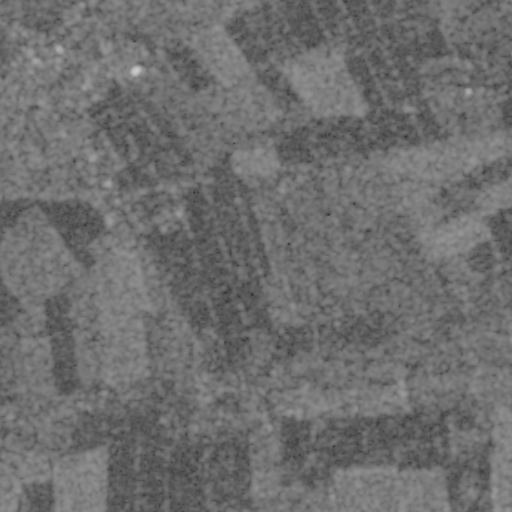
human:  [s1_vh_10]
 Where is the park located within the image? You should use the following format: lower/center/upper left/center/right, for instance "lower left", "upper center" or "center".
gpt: The park is located in the upper left of the image.
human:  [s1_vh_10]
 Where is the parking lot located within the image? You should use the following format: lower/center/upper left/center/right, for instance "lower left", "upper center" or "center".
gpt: The parking lot is located in the upper left of the image.
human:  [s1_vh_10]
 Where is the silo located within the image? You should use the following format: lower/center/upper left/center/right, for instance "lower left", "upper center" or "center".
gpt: The silo is located in the lower center of the image.
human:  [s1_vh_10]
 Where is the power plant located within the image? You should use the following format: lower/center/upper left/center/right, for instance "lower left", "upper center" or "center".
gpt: There is no power plant in the image.

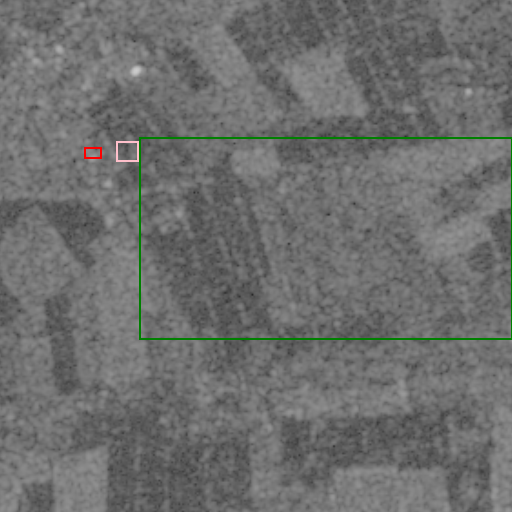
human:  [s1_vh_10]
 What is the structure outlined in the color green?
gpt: The structure outlined in green is a crop field.
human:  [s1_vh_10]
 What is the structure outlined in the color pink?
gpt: The structure outlined in pink is a park.
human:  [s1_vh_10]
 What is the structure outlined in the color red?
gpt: The structure outlined in red is a parking lot.
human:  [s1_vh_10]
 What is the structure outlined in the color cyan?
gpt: There is no cyan outline.